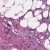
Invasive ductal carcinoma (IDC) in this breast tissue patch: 0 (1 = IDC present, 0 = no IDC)